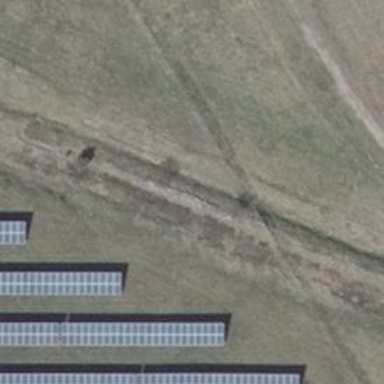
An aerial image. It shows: Grass track with grade4 quality surface.